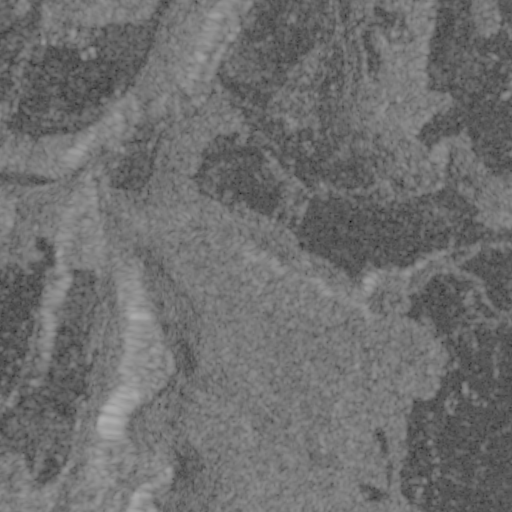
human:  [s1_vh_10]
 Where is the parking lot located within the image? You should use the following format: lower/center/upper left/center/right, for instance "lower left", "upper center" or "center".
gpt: The parking lot is located in the left of the image.
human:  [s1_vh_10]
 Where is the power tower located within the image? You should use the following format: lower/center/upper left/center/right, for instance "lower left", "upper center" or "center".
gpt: The power tower is located in the upper left of the image.
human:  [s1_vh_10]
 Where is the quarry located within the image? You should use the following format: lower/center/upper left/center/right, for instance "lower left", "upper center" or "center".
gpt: There is no quarry in the image.

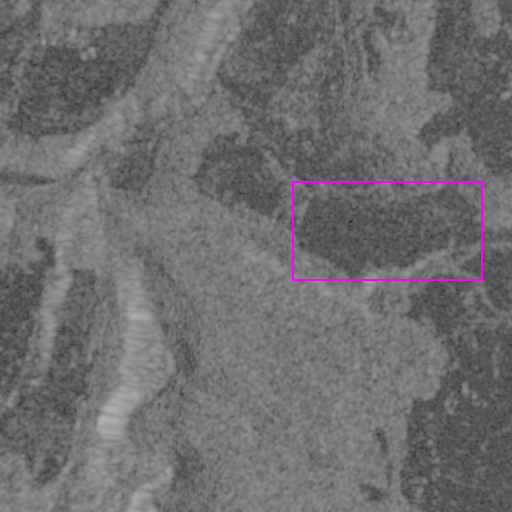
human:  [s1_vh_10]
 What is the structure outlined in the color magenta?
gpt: The structure outlined in magenta is a crop field.
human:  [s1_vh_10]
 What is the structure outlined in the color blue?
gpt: There is no blue outline.